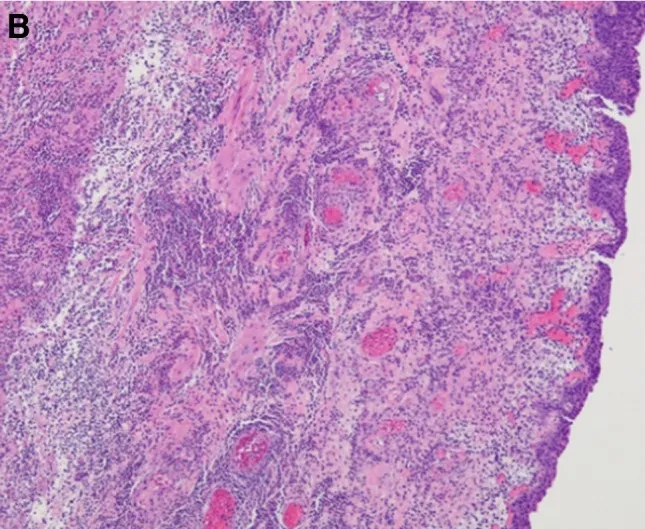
(B) Sample of ureteral orifice showing diffuse inflammation with necrotic change and focal microabscesses.
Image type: pathology (h&e)